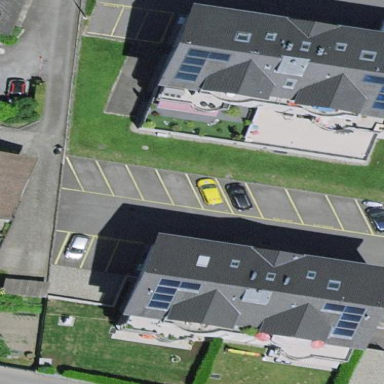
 paved with asphalt. It is designated for roadside parking."